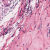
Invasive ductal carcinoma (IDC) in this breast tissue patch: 0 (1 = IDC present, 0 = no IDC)